【题型】解答题　【知识点】平面几何　【难度】easy
如图, 点 $C$, $D$ 在线段 $AB$ 上, 且 $\triangle PCD$ 是等边三角形, $AC = 1$, $PC = 2$, $BD = 4$。求证：$\triangle ACP \sim \triangle PDB$。

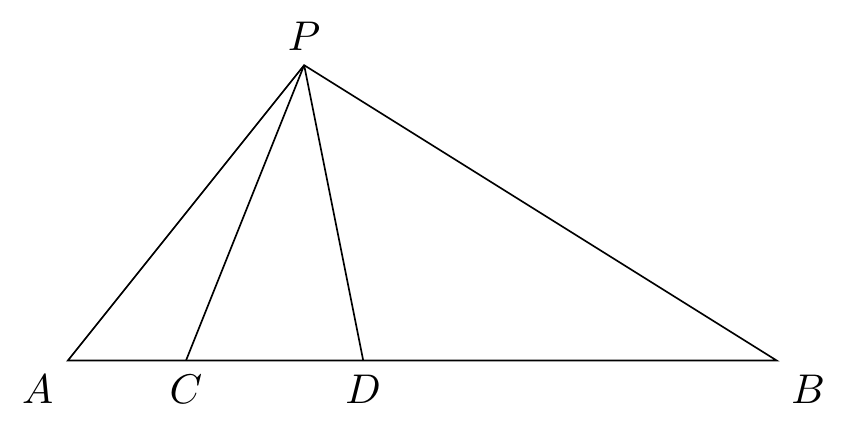
【解答】
证明：
$\because \triangle PCD$ 为等边三角形,

$\therefore \angle PCD = \angle PDC = 60^\circ$, $PC = PD = CD = 2$,

$\therefore \angle ACP = \angle PDB = 120^\circ$,

$\frac{AC}{PD} = \frac{1}{2}$, $\frac{CP}{DB} = \frac{2}{4} = \frac{1}{2}$,

$\therefore \frac{AC}{PD} = \frac{CP}{DB}$,

$\therefore \triangle ACP \sim \triangle PDB$。